Question: Struggling with showing nested relationship in my 'TreeView'. Here is the scenario:
In the database I have 'Category' and 'Account' tables. Each category can have zero or more sub-categories so this table has a nested relationship with itself. Each category/sub-category can have zero or more Account in it, there is a one-to-many relation between 'Category' and 'Account'. Simple, isn't it!
On top of my DB, I have EDMX, with 'Categories' and 'Accounts' entities in it and their associations as I mentioned above. For ease of understanding, I have renamed navigation properties so that 'Categories' now has 'ParentCategory', 'ChildCategories' and 'Accounts' properties in it.
On top of EDMX, I have my ViewModel, which defines a public property named 'AllCategories'. My TreeView will bind to this property. I initialize this property at the startup like this:
'''
using (MyEntities context = new MyEntities())
Categories = context.Categories.Include(x => x.Accounts).ToList();
'''
Finally I use the following 'HierarchicalDataTemplate' to show this stuff:
'''
<HierarchicalDataTemplate DataType = "{x:Type local:Category}" ItemsSource = "{Binding Path=ChildCategories}">
<TreeViewItem Header="{Binding Name}" ItemsSource="{Binding Accounts}" />
</HierarchicalDataTemplate>
<DataTemplate DataType = "{x:Type local:Account}">
<TextBlock Text="{Binding Name}" />
</DataTemplate>
'''
This runs fine and shows categories, sub-categories and accounts in the tree, but the problem is that sub-categories show up not only under their parent category, but also at the root-level. This happens for categories of all depths. What am I doing wrong here?
Note: If I add '.Where(x=>!x.ParentID.HasValue)' in the VM, it shows only the root category and its immediate children, nothing else.
## Edit
Here's what it currently looks like. Everything goes fine up to the dotted white line (I added that line manually for illustration; has nothing to do with WPF). After that, the sub-categories start repeating with their child sub-categories. This process continues over and over till the leaf sub-categories. I believe I understand what's going on here, but don't have a solution for it. For reference, <URL> presents a solution of the problem, but he is using DataSets, whereas I'm working with EF and can't translate his solution into my scenario.

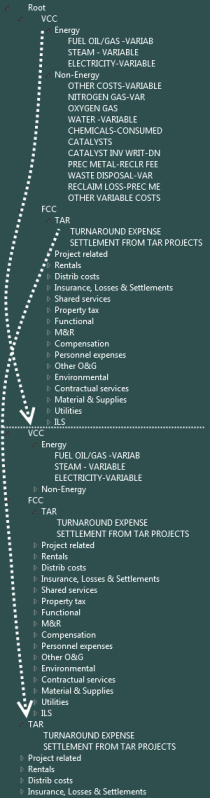
Answer: The idea is to connect your business data by ObservableCollections and leave your Hierarchical templates simple, so that the treeview won't show duplicate entries.
The sample code shows nested viewmodel relationship and the corresponding hierarchical templates. For simplification, the Root is an ObservableCollection (otherwise you would need to add INotifyPropertyChanged here and selective ItemsSource Binding in the TreeView)
'''
<Window x:Class="MyWpf.MainWindow"
xmlns="http://schemas.microsoft.com/winfx/2006/xaml/presentation"
xmlns:x="http://schemas.microsoft.com/winfx/2006/xaml"
xmlns:local="clr-namespace:MyWpf"
Title="MainWindow" Height="350" Width="525">
<Window.Resources>
<HierarchicalDataTemplate DataType = "{x:Type local:RootItem}" ItemsSource = "{Binding Path=Categories}">
<TextBlock Text="{Binding Header}"></TextBlock>
</HierarchicalDataTemplate>
<HierarchicalDataTemplate DataType = "{x:Type local:CatNode}" ItemsSource = "{Binding Path=Items}">
<TextBlock Text="{Binding Header}"></TextBlock>
</HierarchicalDataTemplate>
</Window.Resources>
<Grid>
<TreeView ItemsSource="{Binding MyRoot}"/>
</Grid>
</Window>
namespace MyWpf
{
public partial class MainWindow : Window
{
public MainWindow()
{
InitializeComponent();
DataContext = this;
MyRoot = new ObservableCollection<RootItem>();
MyRoot.Add(new RootItem());
}
public ObservableCollection<RootItem> MyRoot { get; set; }
}
public class RootItem
{
public RootItem()
{
Categories = new ObservableCollection<CatNode>();
Categories.Add(new CatNode { Header = "Cat1" });
Categories[0].Items.Add("Item11");
Categories[0].Items.Add("Item12");
Categories.Add(new CatNode { Header = "Cat2" });
Categories[1].Items.Add("Item21");
Categories[1].Items.Add("Item22");
}
public string Header { get { return "Root"; }}
public ObservableCollection<CatNode> Categories { get; set; }
}
public class CatNode
{
public CatNode()
{
Items = new ObservableCollection<string>();
}
public string Header { get; set; }
public ObservableCollection<string> Items { get; set; }
}
}
'''